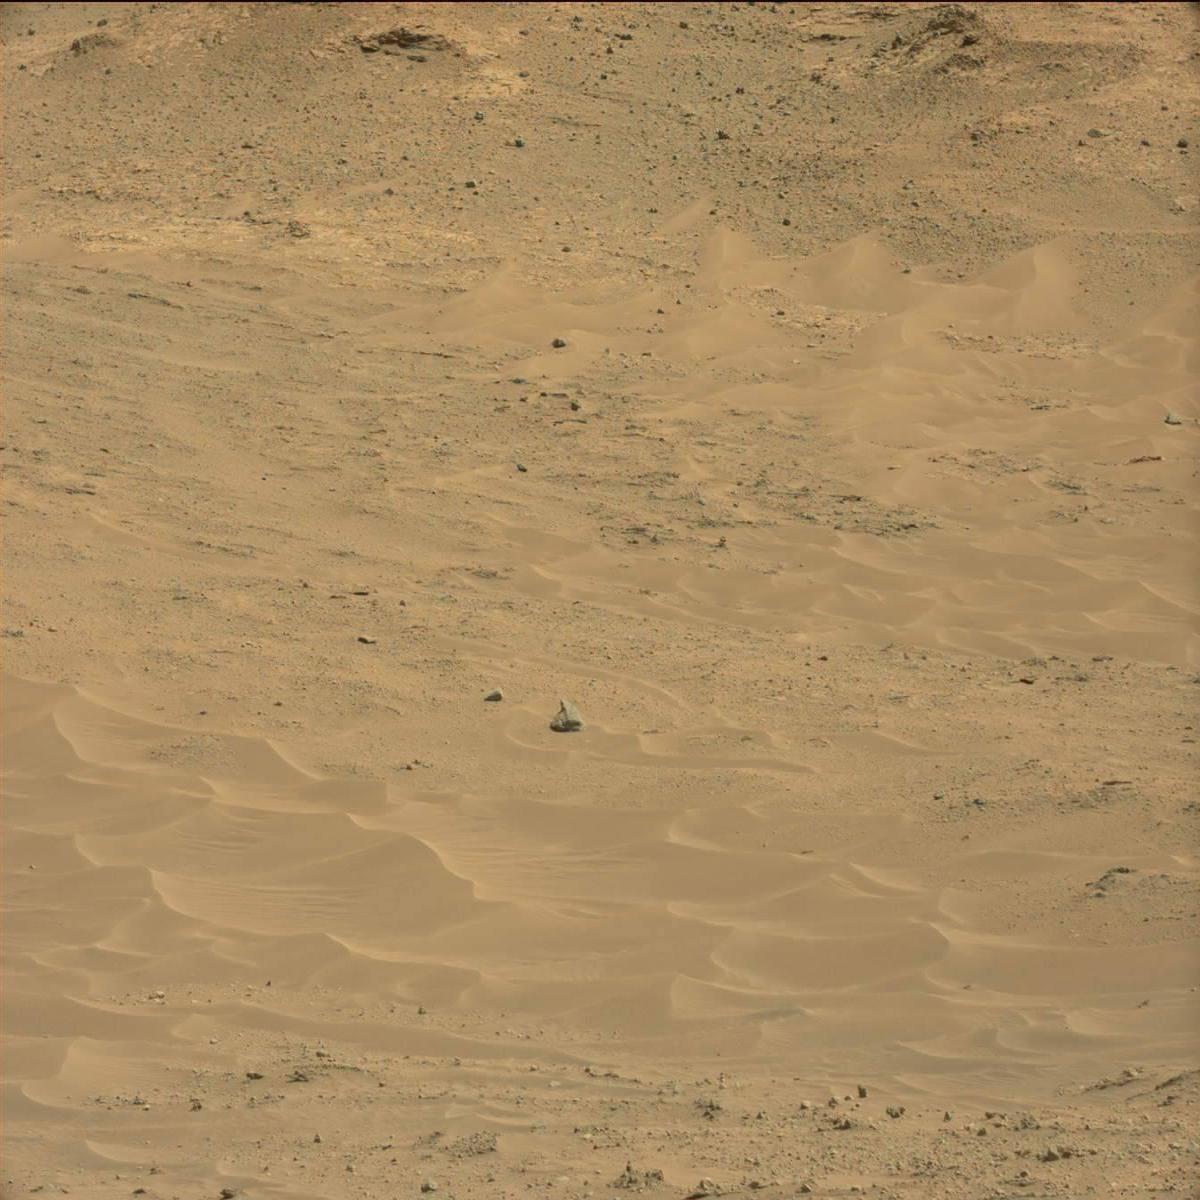
Terrain classes present: Bedrock, Sand / Soil